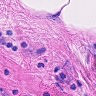
Metastatic tissue present: no